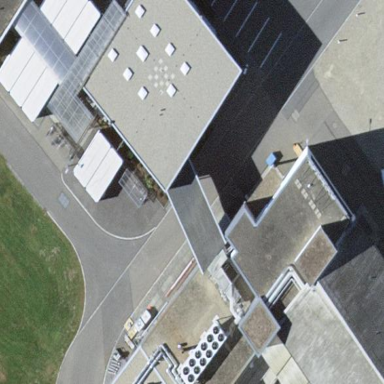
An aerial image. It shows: Industrial building.